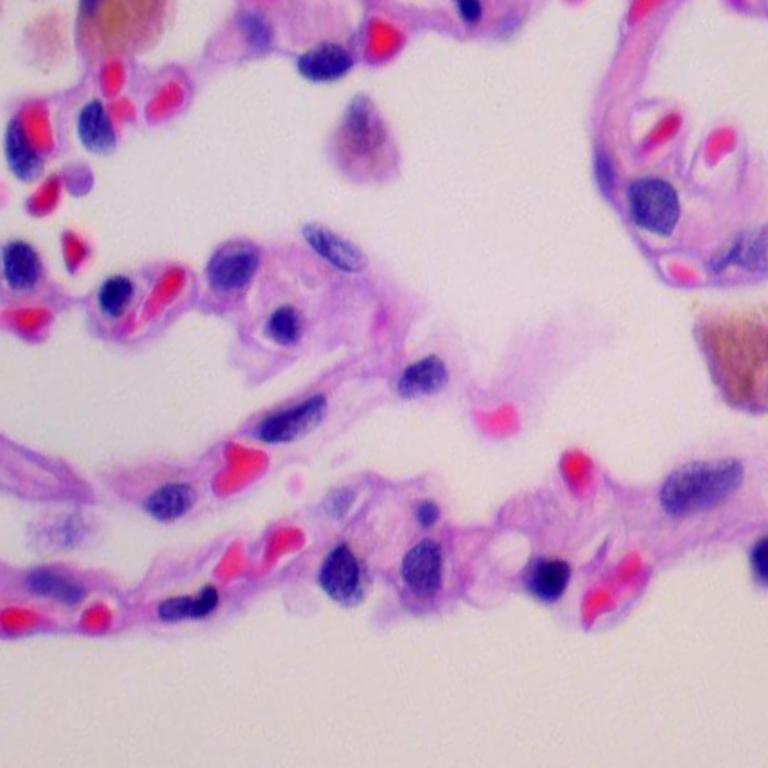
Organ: lung
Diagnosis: benign